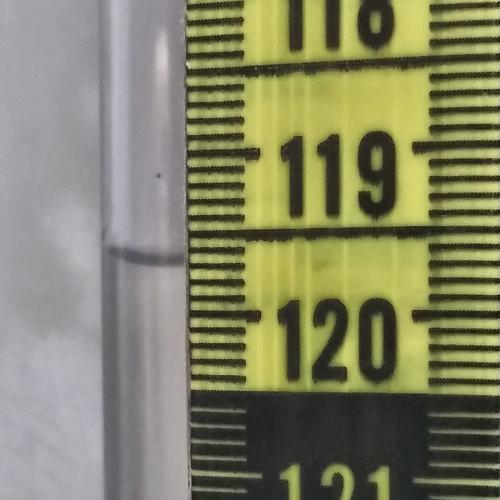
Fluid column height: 119.7 cm